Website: macys
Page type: customer-info-address
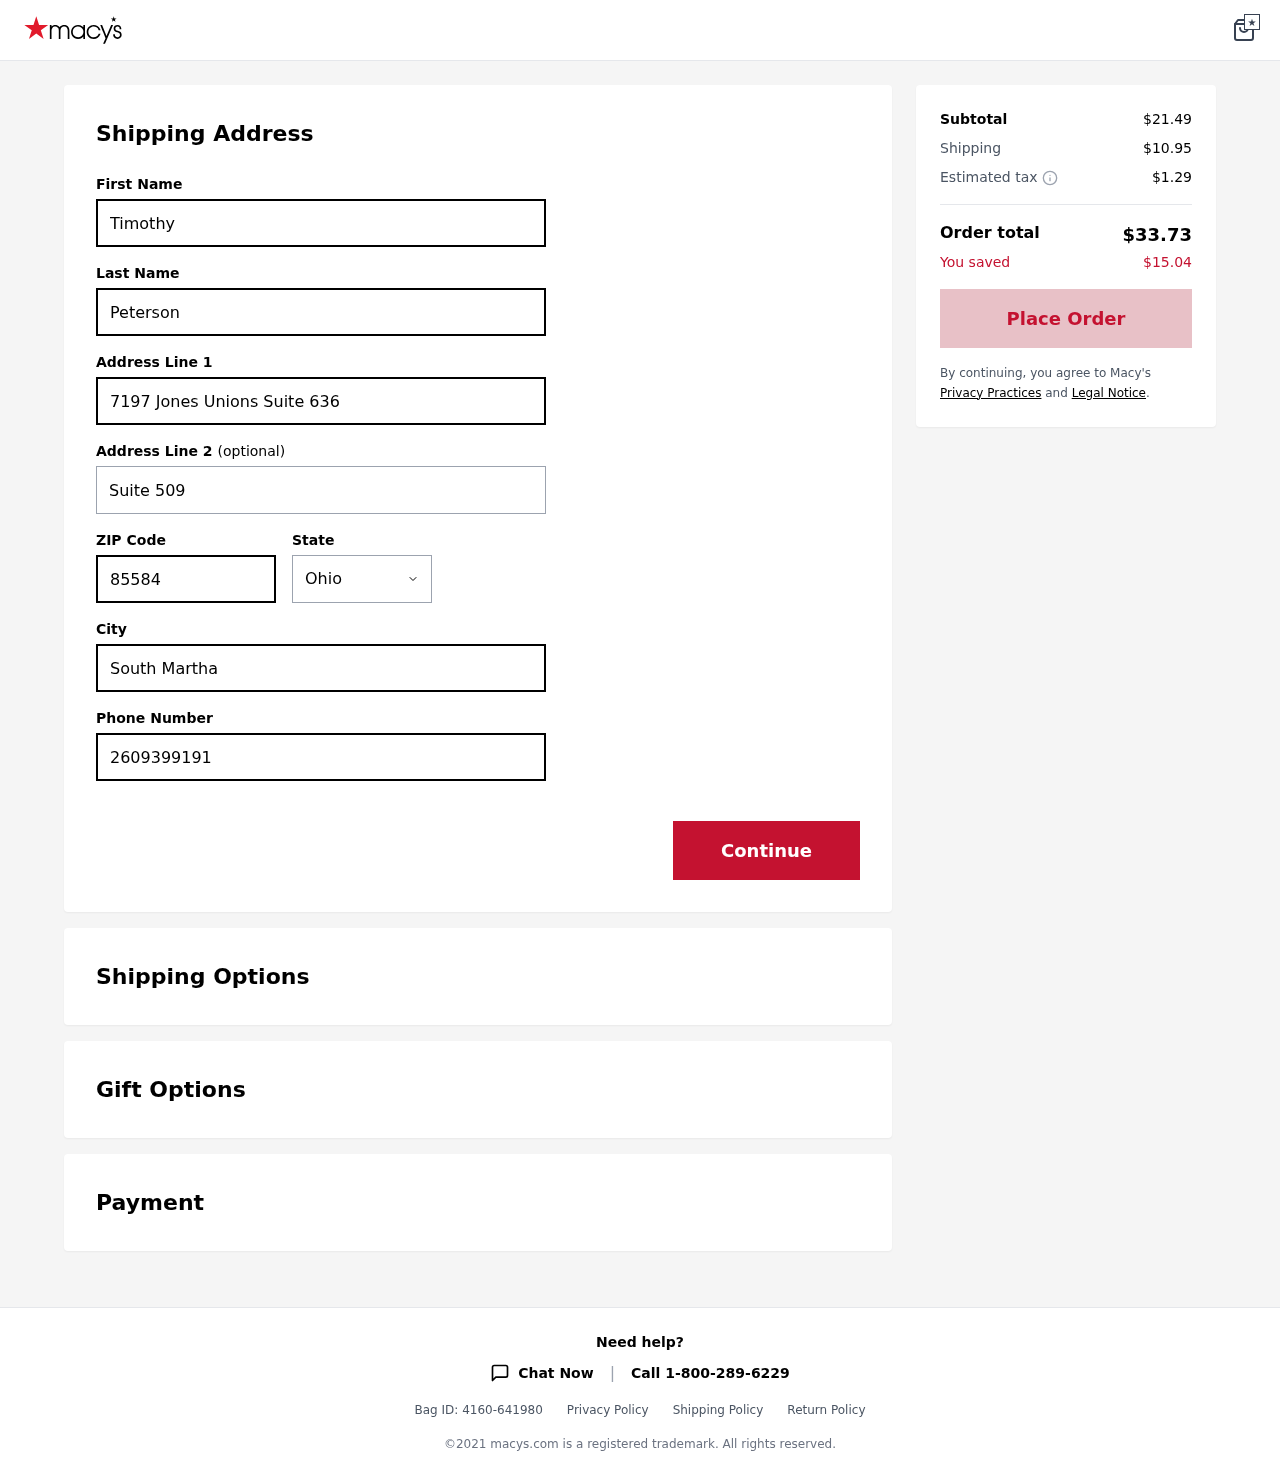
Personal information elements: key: PII_CITY
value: South Martha
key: PII_FIRSTNAME
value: Timothy
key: PII_LASTNAME
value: Peterson
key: PII_PHONE
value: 2609399191
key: PII_POSTCODE
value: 85584
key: PII_STATE
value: Ohio
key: PII_STREET
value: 7197 Jones Unions Suite 636
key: PII_STREET2
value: Suite 509
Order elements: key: ORDER_SUBTOTAL
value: $21.49
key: ORDER_SHIPPING_COST
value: $10.95
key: ORDER_TAX
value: $1.29
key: ORDER_TOTAL
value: $33.73
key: ORDER_SAVINGS
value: $15.04